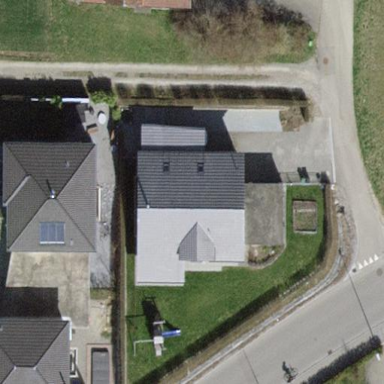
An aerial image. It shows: Building with tiled roof.